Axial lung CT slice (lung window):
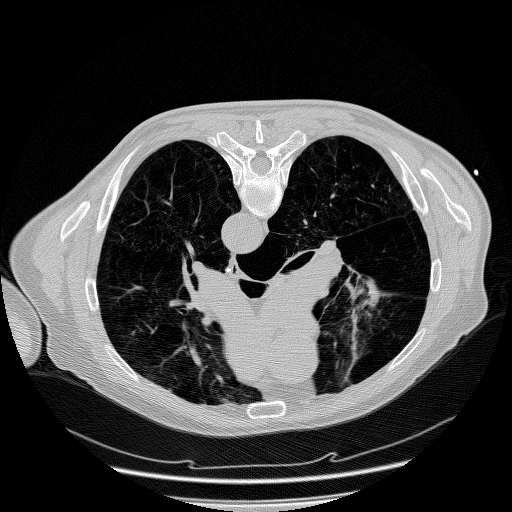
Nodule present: no